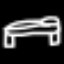
Label: bed